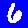
Digit: 6